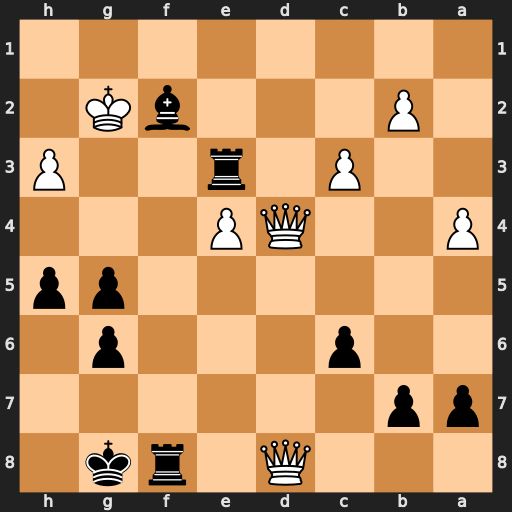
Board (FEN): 3Q1rk1/pp6/2p3p1/6pp/P2QP3/2P1r2P/1P3bK1/8
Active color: b
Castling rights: -
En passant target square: -
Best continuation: Rg3+ Kh2 Bxd4